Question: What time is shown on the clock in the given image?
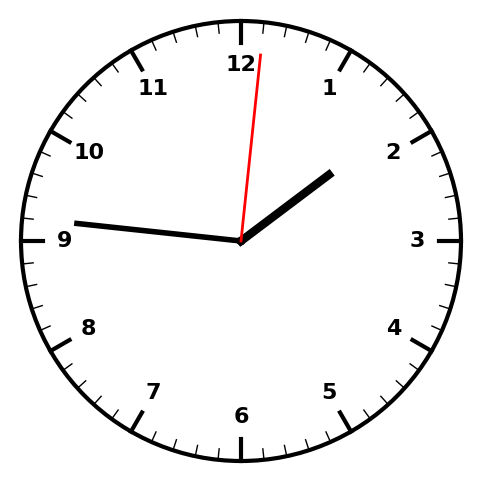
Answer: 01:46:01